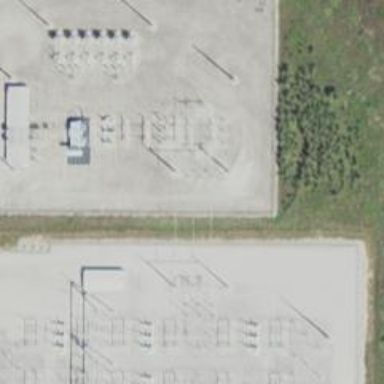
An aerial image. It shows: Switch for power supply.